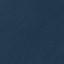
Land use / land cover: SeaLake